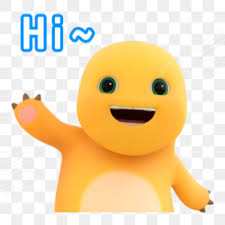
Label: nailong